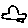
Label: car